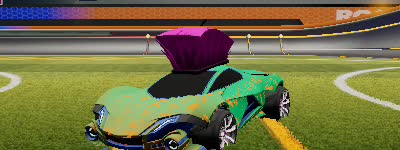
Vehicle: werewolf